Question: I've just started learning Swift after a long way with Objective-C. As recommended by Apple, I've chosen playgrounds to code and learn. Here's the code:
'''
class Polygon
{
var color:UIColor = UIColor.clearColor()
var numberOfSides:Int = 0 {
willSet(newNumber)
{
println("willSet is being called")
}
didSet(newNumber)
{
println("didSet is being called")
//just to make sure didSet is called
numberOfSides = <PHONE>
}
}
}
var polygon1 = Polygon()
polygon1.numberOfSides = 222222
polygon1.numberOfSides = 1
var polygon2 = Polygon()
polygon2.numberOfSides = 12313
'''
It's as simple as 2+2, and the polygons behave as expected. The question is: calls (see the image embedded)? Thanks in advance.

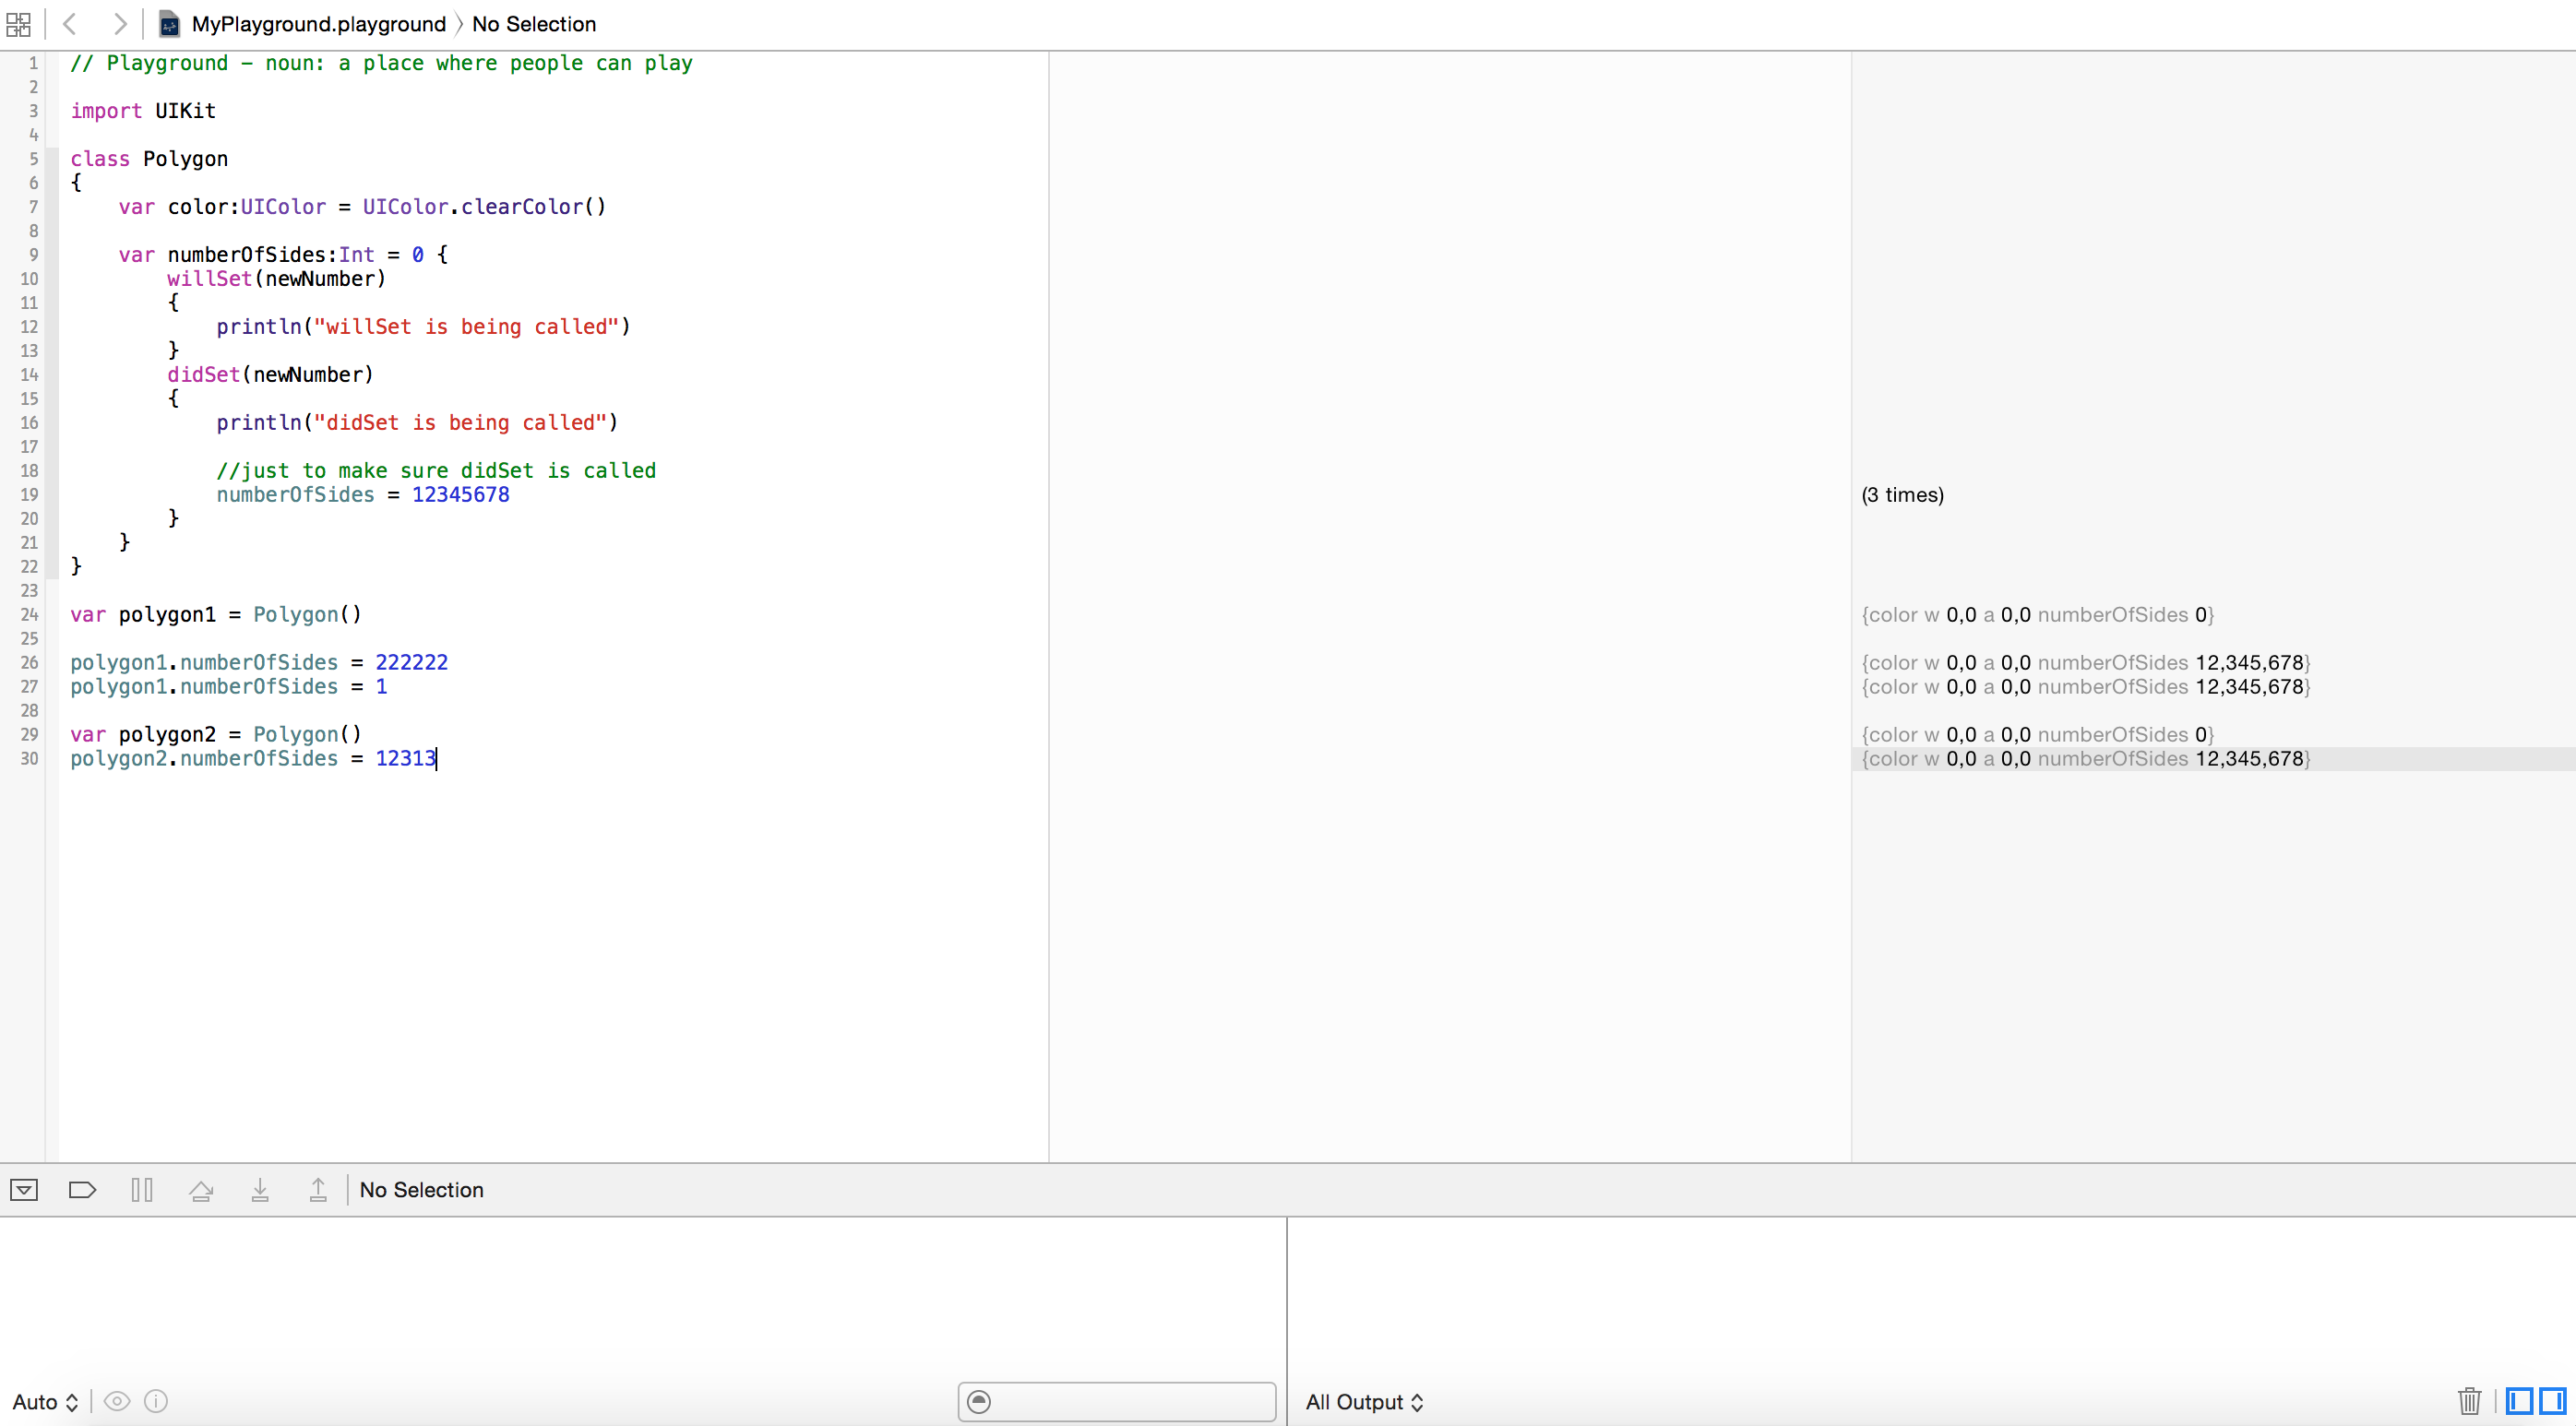
Answer: Output of print/println functions goes to console - you can see it in assistant editor (use app menu View -> Assistant editor -> Show assistant editor to show it, or keyboard 'alt+cmd+enter' shortcut)